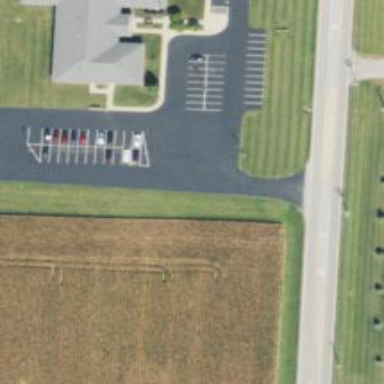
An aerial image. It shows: Asphalt driveway used as service road.